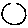
Label: circle